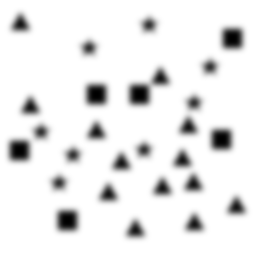
Squares: 6
Triangles: 13
Stars: 8
Total shapes: 27